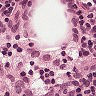
Metastatic tissue present: no